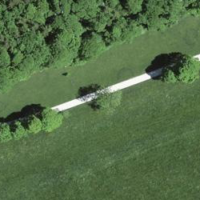
EUNIS habitat code: 24
Species observed at this site:
Laserpitium latifolium
Geum rivale
Cardamine pratensis
Campanula glomerata
Primula veris